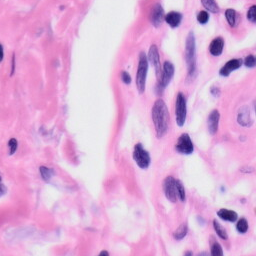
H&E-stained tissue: Skin